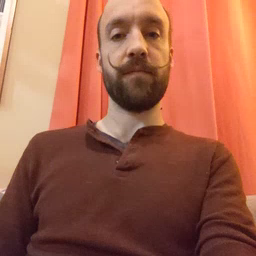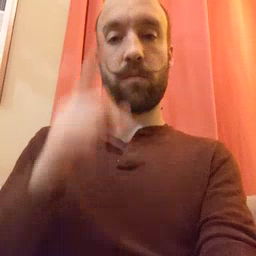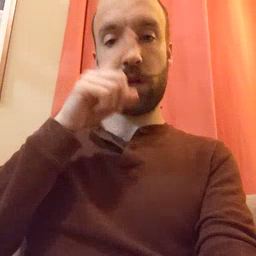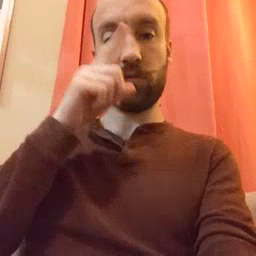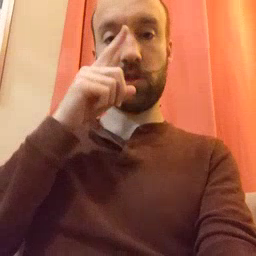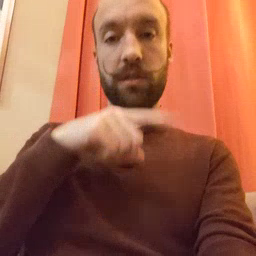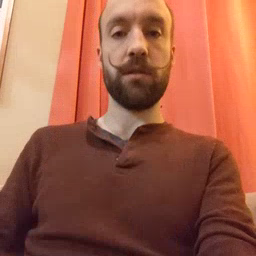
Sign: mouse